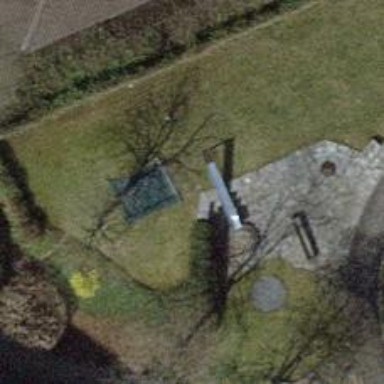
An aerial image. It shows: Playground area for leisure activities on the land.